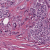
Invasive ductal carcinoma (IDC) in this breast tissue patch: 1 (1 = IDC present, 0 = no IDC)